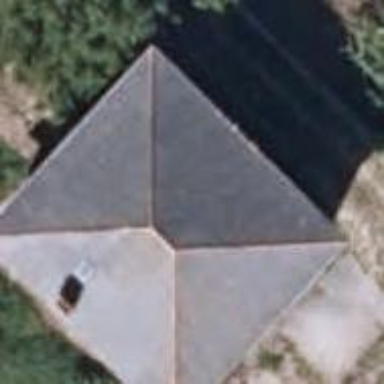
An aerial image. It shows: Simple house.